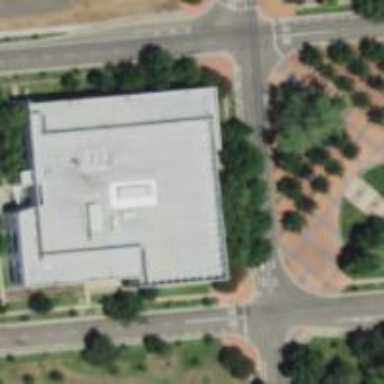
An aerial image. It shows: Government office building.